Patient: sex M, age 44
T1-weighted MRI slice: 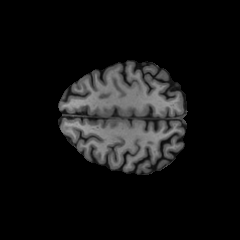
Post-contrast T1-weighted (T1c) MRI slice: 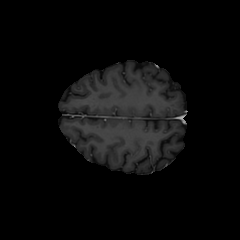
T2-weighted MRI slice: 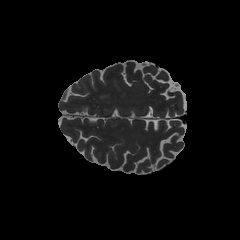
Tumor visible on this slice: no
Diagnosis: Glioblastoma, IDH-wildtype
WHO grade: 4